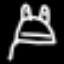
Label: frog